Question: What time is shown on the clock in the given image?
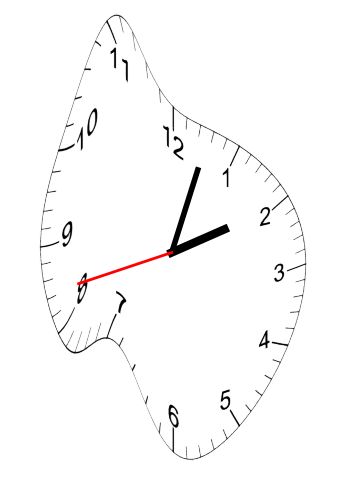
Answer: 02:02:42